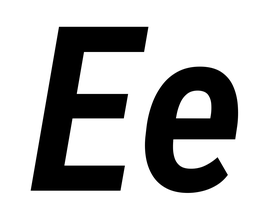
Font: Roboto-Italic_Condensed_SemiBold_Italic